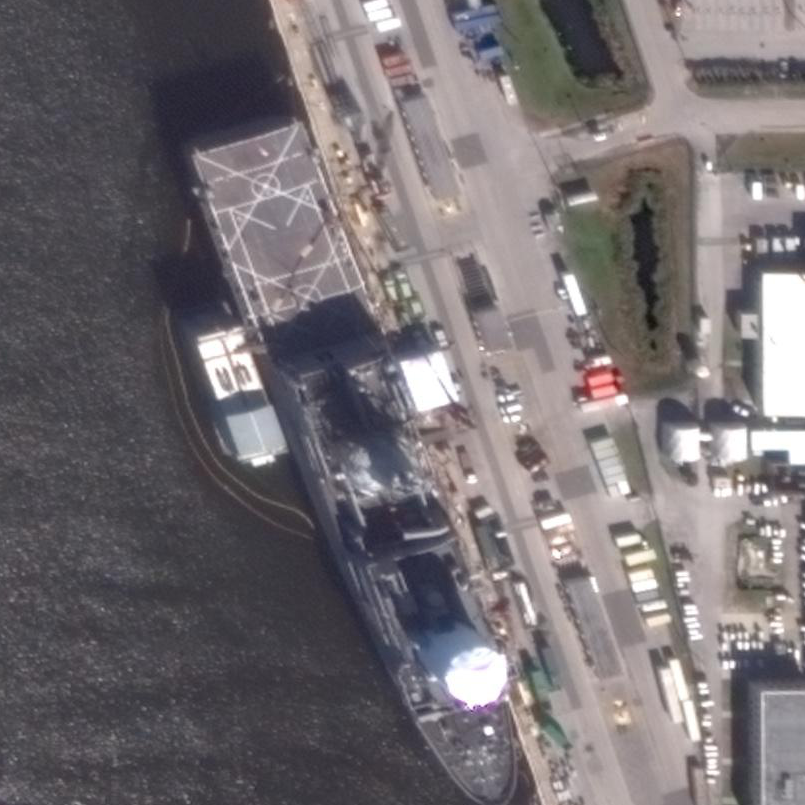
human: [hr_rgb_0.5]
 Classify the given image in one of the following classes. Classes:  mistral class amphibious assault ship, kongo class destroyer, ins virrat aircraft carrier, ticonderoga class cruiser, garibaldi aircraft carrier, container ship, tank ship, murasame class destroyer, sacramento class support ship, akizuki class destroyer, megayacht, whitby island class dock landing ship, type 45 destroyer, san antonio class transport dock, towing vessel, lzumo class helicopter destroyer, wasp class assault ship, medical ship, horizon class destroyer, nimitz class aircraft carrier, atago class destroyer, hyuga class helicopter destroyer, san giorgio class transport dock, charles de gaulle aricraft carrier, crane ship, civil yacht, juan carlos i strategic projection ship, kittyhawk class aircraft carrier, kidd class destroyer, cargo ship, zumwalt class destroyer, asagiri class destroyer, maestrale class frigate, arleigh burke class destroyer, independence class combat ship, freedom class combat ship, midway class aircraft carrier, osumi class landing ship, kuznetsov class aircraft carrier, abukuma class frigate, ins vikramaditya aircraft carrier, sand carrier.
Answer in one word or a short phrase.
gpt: San Antonio class transport dock